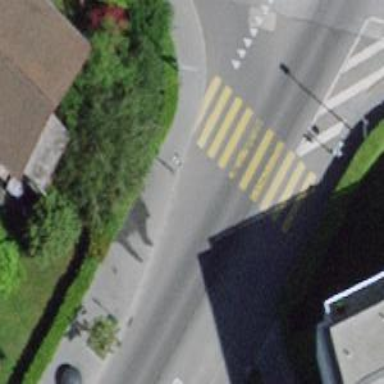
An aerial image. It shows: Crossing with marked traffic signals.